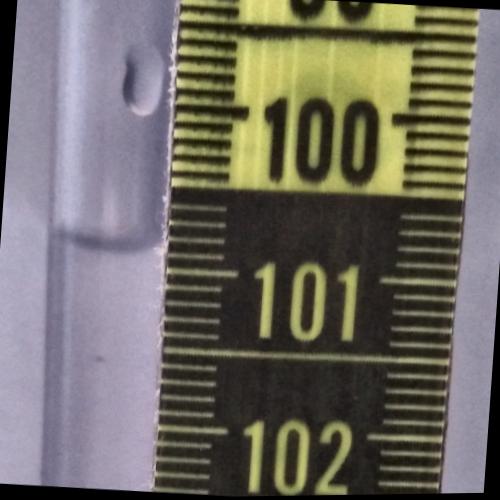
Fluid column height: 100.9 cm